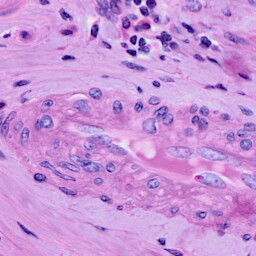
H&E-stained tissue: Cervix